Question: i spend a day searching for a way to align my child DIV from its parent but all my research show same results.
This is my first time creating a webpage.
 <== result
<URL> <== Code
'''
._header0 {
position: relative ;
white-space: nowrap ;
overflow: hidden ;
text-align: center ;
width: 100% ;
'''
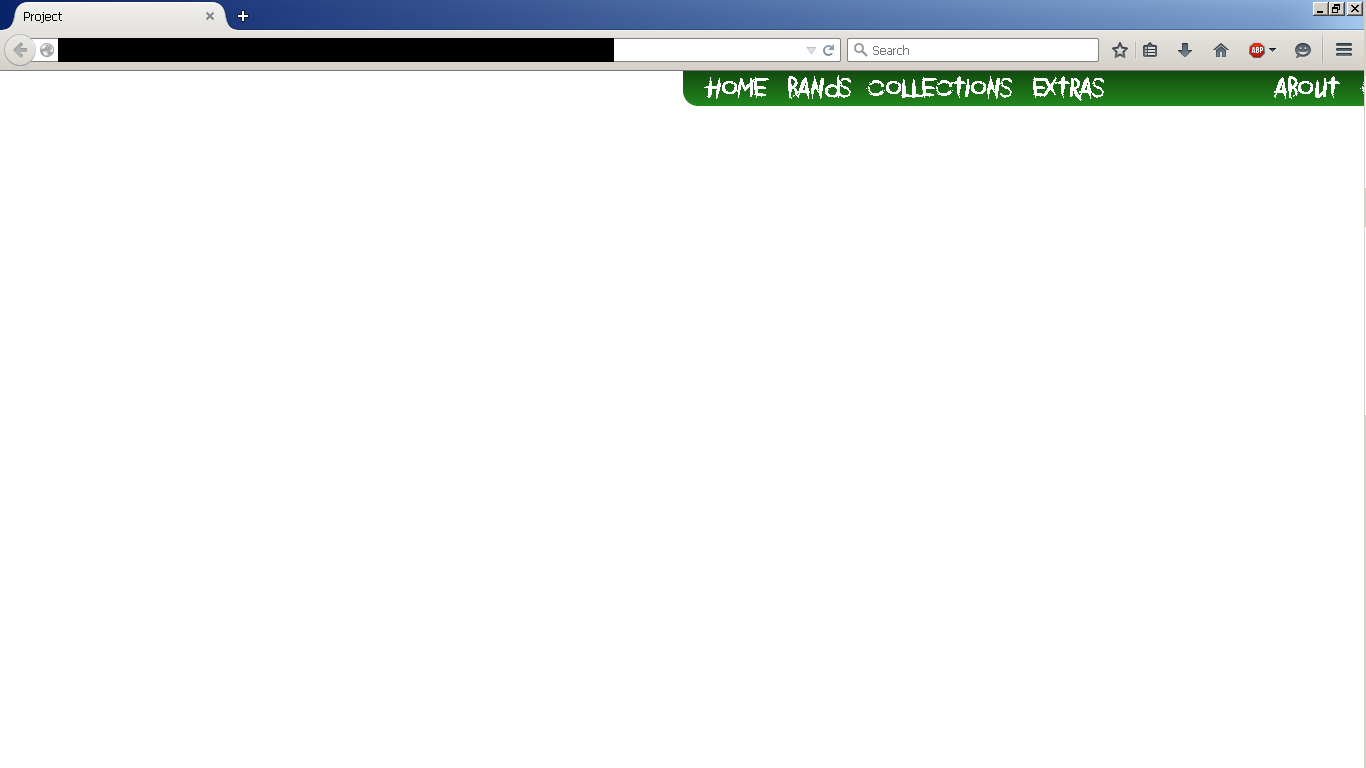
Answer: If your are trying to center any div within another div container you can give the inner-div the following CSS:
'''
display:inline-block;
'''
Then give the outer-div the following CSS:
'''
text-align:center;
'''
JSFiddle example minus the superfluous markup and styling for ease of understanding.
<URL>